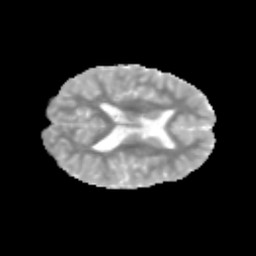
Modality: MD
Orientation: axial
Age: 10
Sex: male
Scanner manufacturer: siemens
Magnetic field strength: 3 T
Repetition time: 3.8 s
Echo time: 0.07 s